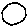
Label: circle